Aerial crown-view tile of a tropical tree (Barro Colorado Island, Panama), acquired 20240716:
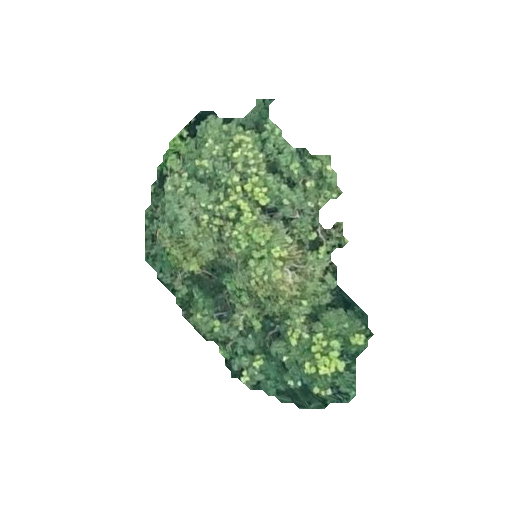
Species: Handroanthus guayacan
GBIF accepted scientific name: Handroanthus guayacan
Crown area: 70.298 m²